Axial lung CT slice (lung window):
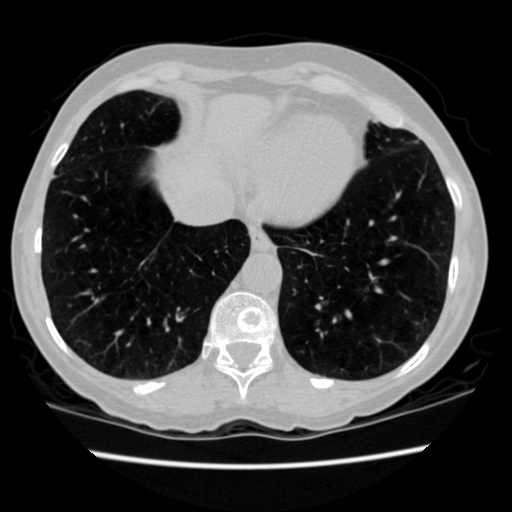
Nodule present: no